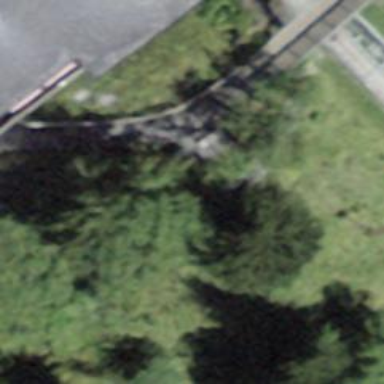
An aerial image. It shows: Bench.